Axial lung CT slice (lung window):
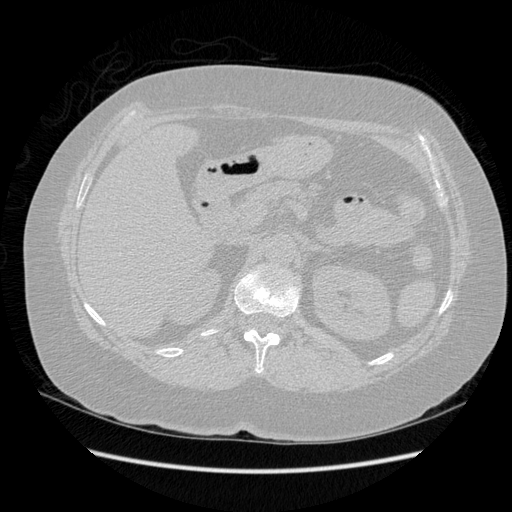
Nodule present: no